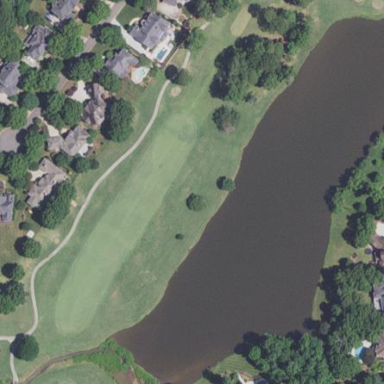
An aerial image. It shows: Water hazard on golf course. The hazard is natural water feature.